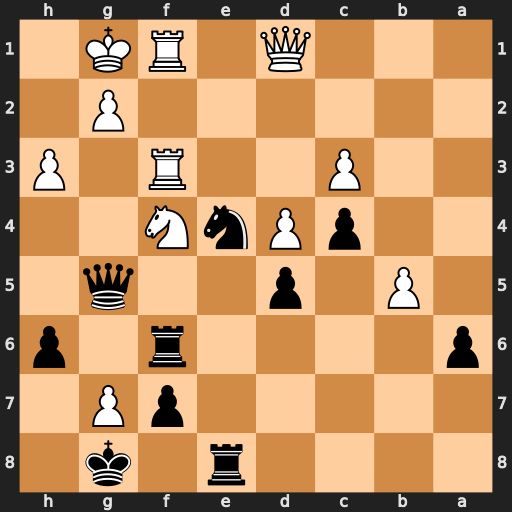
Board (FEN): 4r1k1/5pP1/p4r1p/1P1p2q1/2pPnN2/2P2R1P/6P1/3Q1RK1
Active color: b
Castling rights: -
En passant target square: -
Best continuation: Rxf4 Rxf4 Nxc3 Re1 Rxe1+ Qxe1 Qxf4